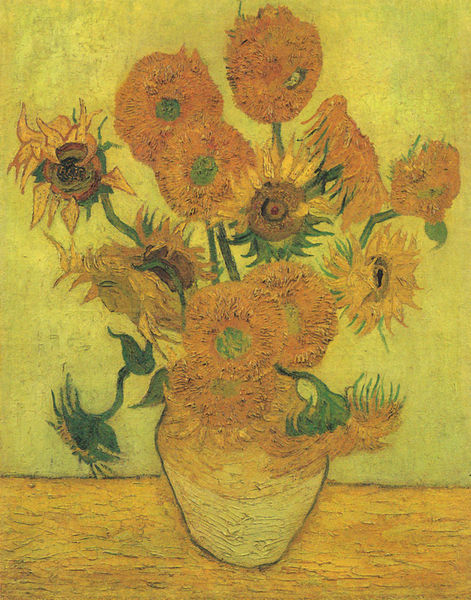
Titel: Vierzehn Sonnenblumen in einer Vase
Künstler: Vincent van Gogh
Standort: Tokyo
Institution: (Privatsammlung)
Schlagwörter: blätter, gemälde, kopf, schatten, gelb, grün, impressionismus, ocker, blume, blumen, braun, frankreich, grau, hell, hintergrund, köpfe, licht, orange, schwarz, tisch, weiss, blüte, blüten, rot, beige, expressionismus, malerei, alt, wand, niederlande, öl, pastos, fransen, blatt, pflanzen, kontrast, rund, krug, stilleben, stillleben, vase, bewegt, wellen, blumenvase, moderne, farben, modern, linien, van gogh, dick, duktus, green, yellow, bauch, umriss, blumenstrauß, blütenblätter, verblüht, stile, memento mori, gogh, linie, blumenstillleben, stengel, kerne, künstler, welk, vincent van gogh, verwelkt, gefüllt, struktur, welken, tonig, reif, london, verschieden, biegen, mementum mori, astern, vincent, bauchig, still life, sonnenblume, van, schwungvoll, vertrocknet, wuschelig, sonnenblumen, arles, biege, brün, zitronengelb, meisterwerk, farbwechsel, jahrhundertwerk, material, petalle, pstaos, sunflowers, tate gallery, van gohg, gelber hintergrund, schöne farebn, vinvent van gogh, abtönung, pflaznen, sengende hitze